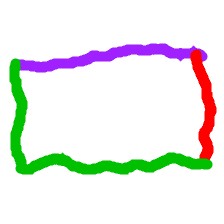
Shape: rectangle